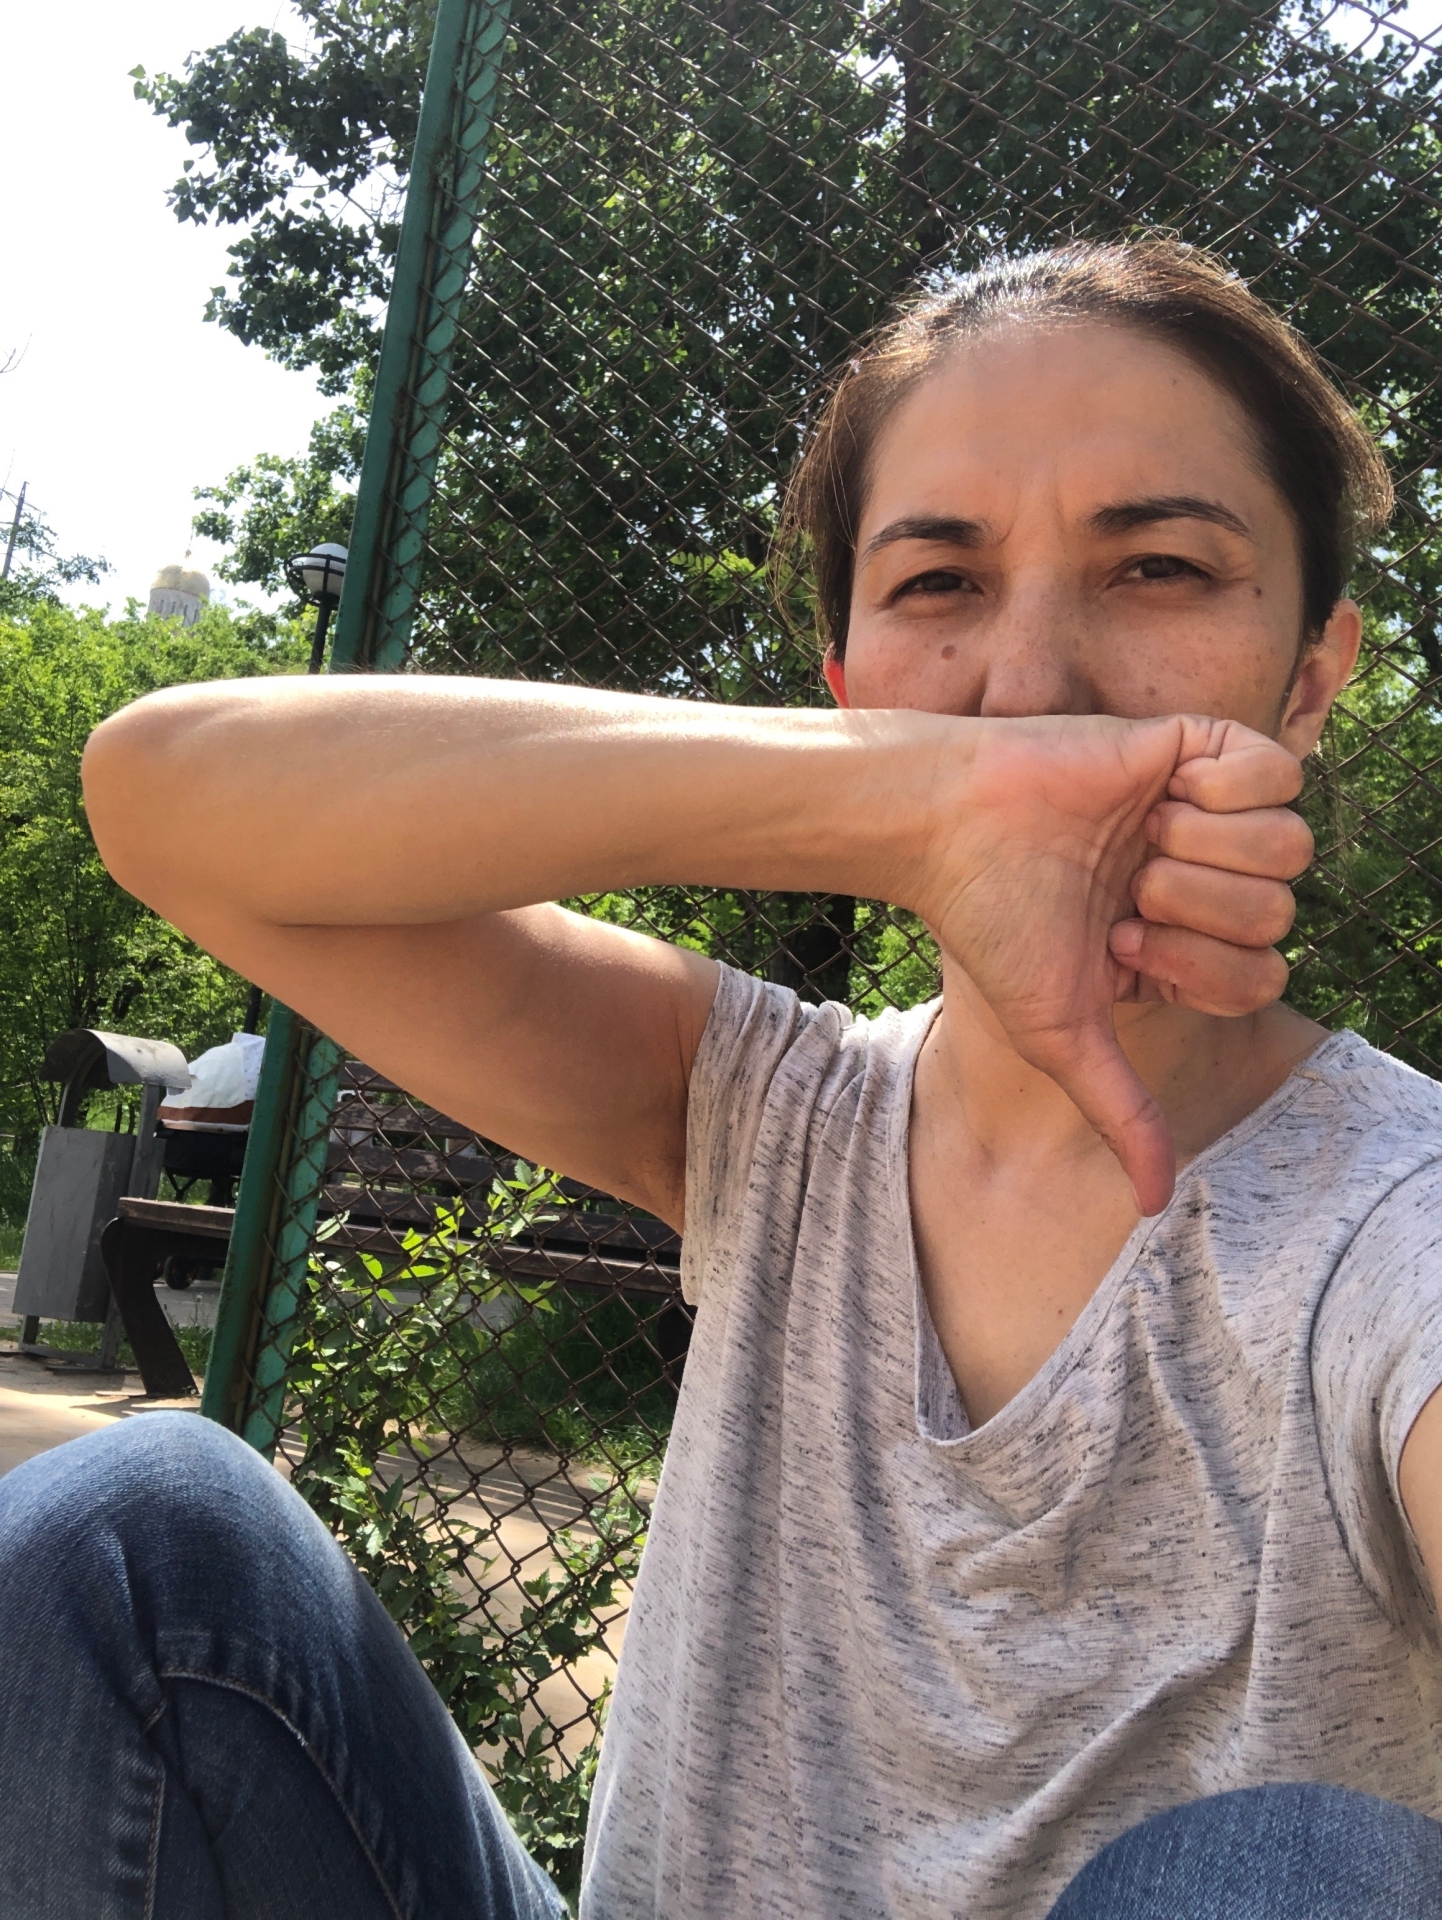
Label: clear